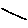
Label: line